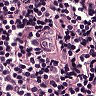
Metastatic tissue present: no